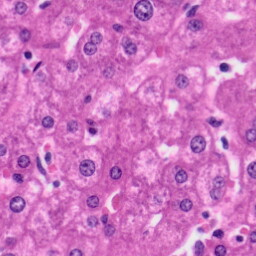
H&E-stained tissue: Liver